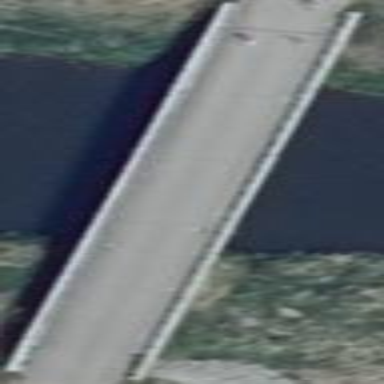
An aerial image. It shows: Beam bridge made by humans.